Question: Is it possible to get Vim to auto indent closing tags in HTML? Here is an illustration of the issue I am having:

You can see that it indents the opening tags perfectly but when I have a closing tag, they don't indent in line with the opening one. To be clear here is how I would want that example to indent:
'''
<div class="first">
<div class="second">
thing
</div>
</div>
'''
Is there a simple way to fix this?
I know about running to indent the file at the end but I'm specifically looking to get the indenting happening as I type.
As an aside, in Sublime Text 3 I get around the issue using Emmet - each time you expand it places the cursor in the correct position. However, the Vim version behaves oddly, failing to auto indent so that's not a possible solution either.
In case relevant, here is a link to my current .vimrc: <URL>
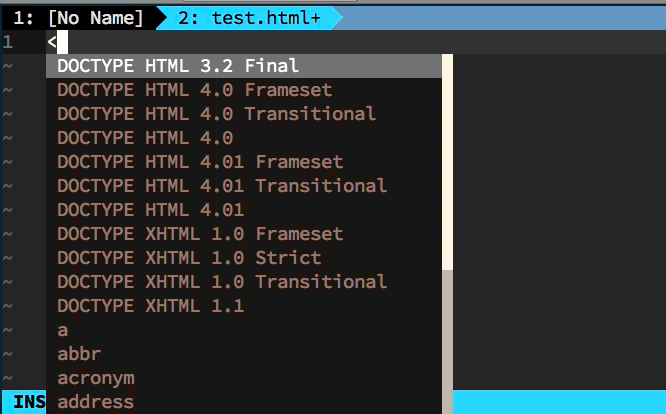
Answer: The behavior you ask for has been the default behavior for quite a while. The default Vim on Mac OS X (7.3.000, released in 2010) does that and the latest MacVim (7.4.258) does that too.
Could you post your '~/.vimrc', please?
I tested your 'vimrc', with all the vundle stuff, all the mappings to non-existing commands, and generally stuff that couldn't work here (backupdir, colorscheme...) commented out and I get the normal and expected behavior.
I would suggest you bisect your vundle plugins.
FWIW, there are a few mistakes in your 'vimrc' but they don't seem to have any impact on your current problem:
- <URL>